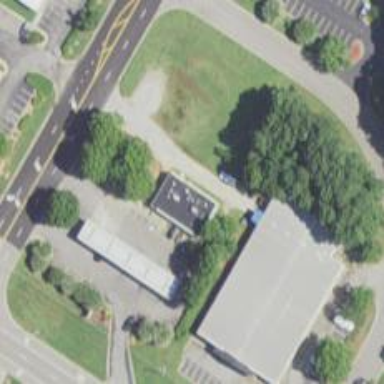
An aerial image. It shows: Convenience shop.